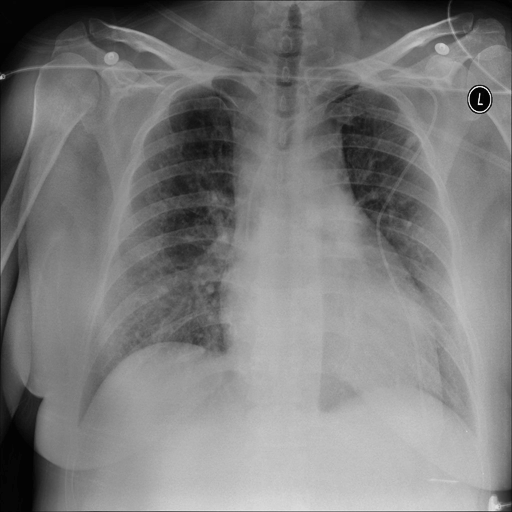
Finding: NORMAL